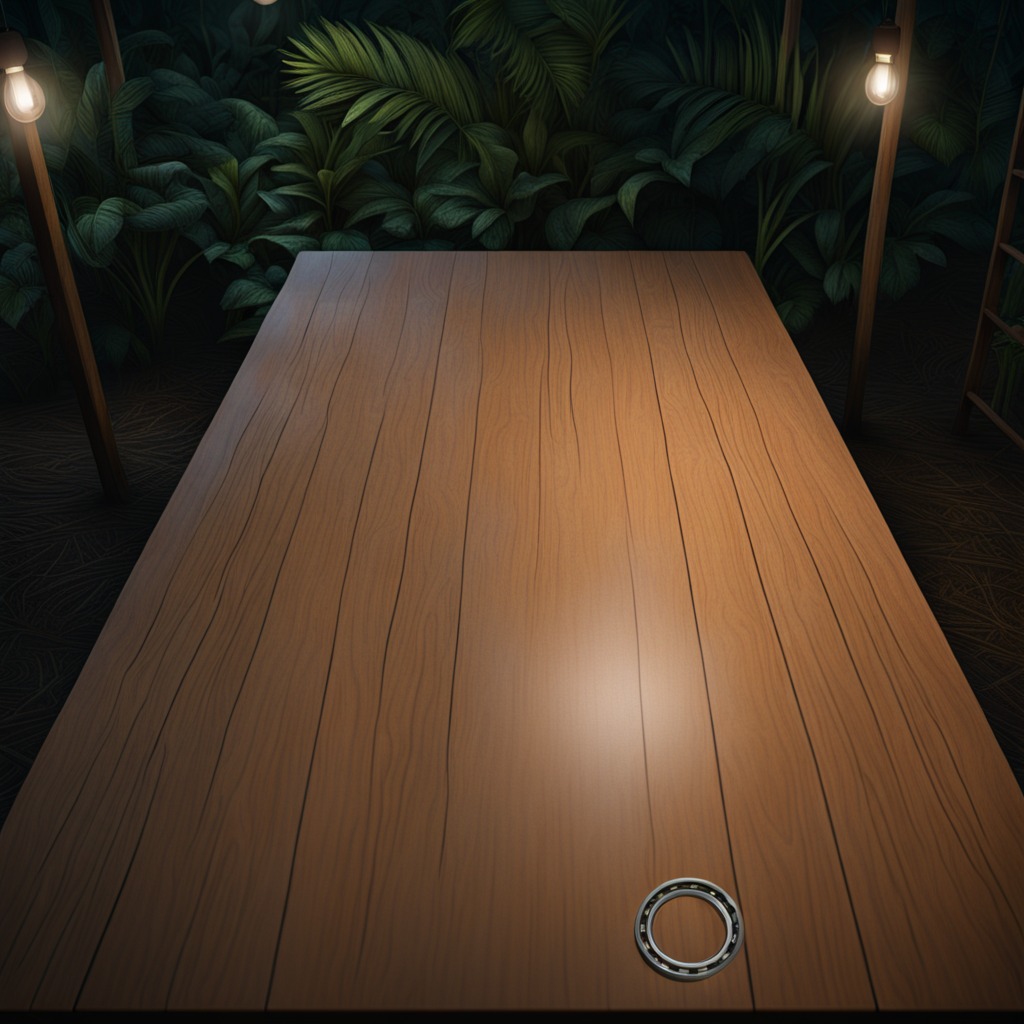
A metal ball bearing is lying on a clean wooden table inside a jungle field workshop tent at night.